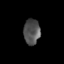
Tissue: skin
Cell type: Epithelial cells
Senescence score: 0.2833
Nuclear area (px): 405
Mean DAPI intensity: 83.18